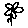
Label: flower